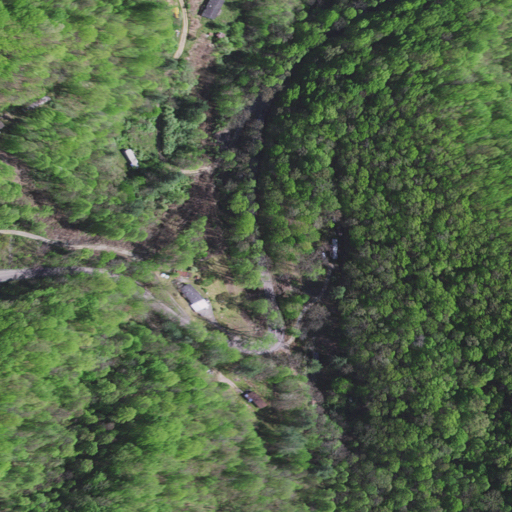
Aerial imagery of valley in Virginia named Jess Hollow containing deciduous forest, open development, low intensity development, grassland, and medium intensity development